Question: What is the reading of the measurement in the image?
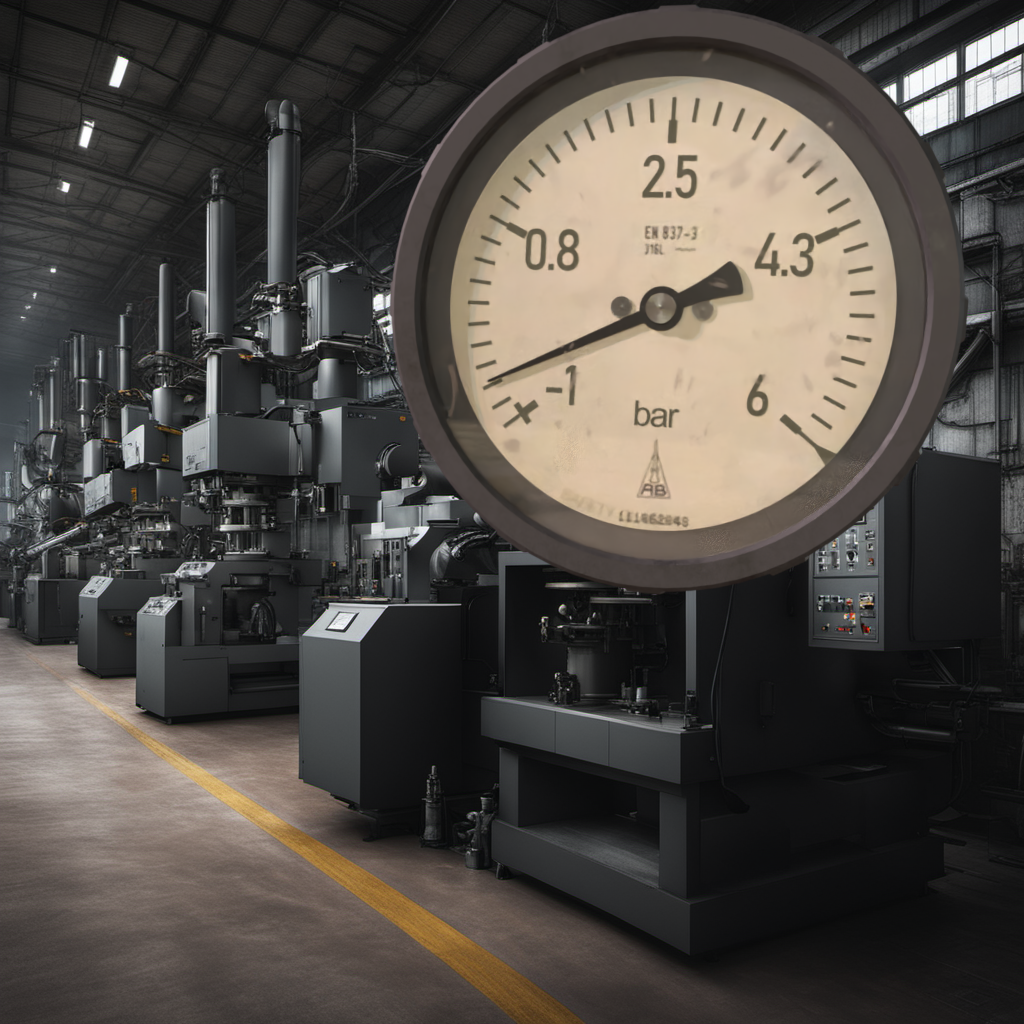
Answer: The result is -0.61
Question: What is the reading range of the measurement in the image?
Answer: The range is from -1 to 6
Question: What is the minimum and maximum value range of this measurement?
Answer: The minimum value is -1 and the maximum value is 6